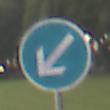
Verkehrszeichen: VorgeschriebeneVorbeifahrtLinks
Umgebung: Outdoor, Nature
Tageszeit: SunriseSunset
Wetter: Clear
Licht: Natural
Jahreszeit: NotSpecified
Kontrast: LowContrast